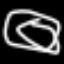
Label: donut